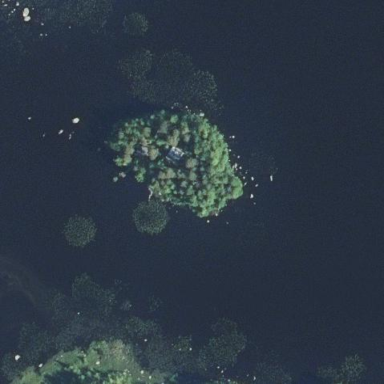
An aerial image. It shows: Islet.